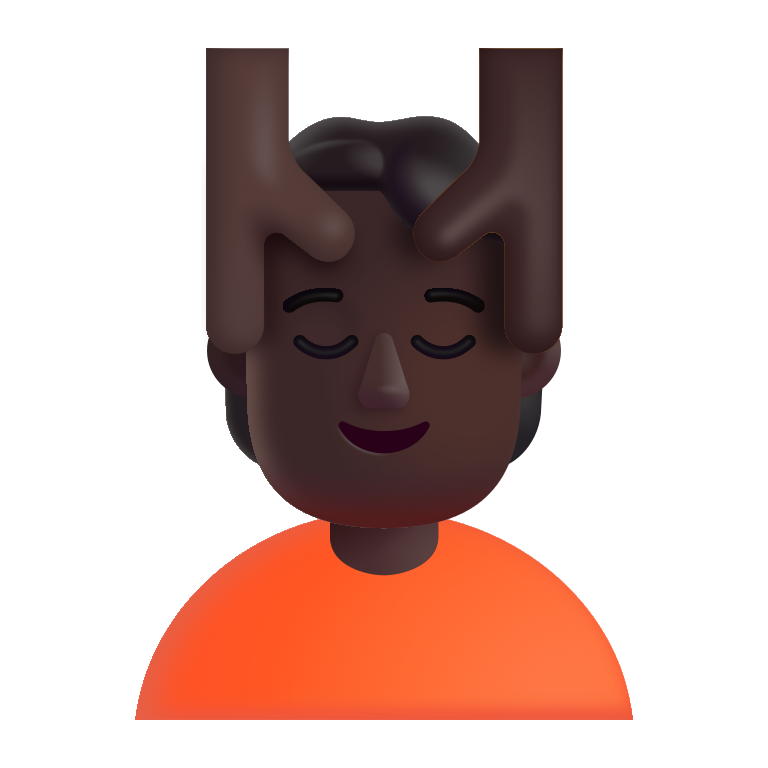
person getting massage color dark